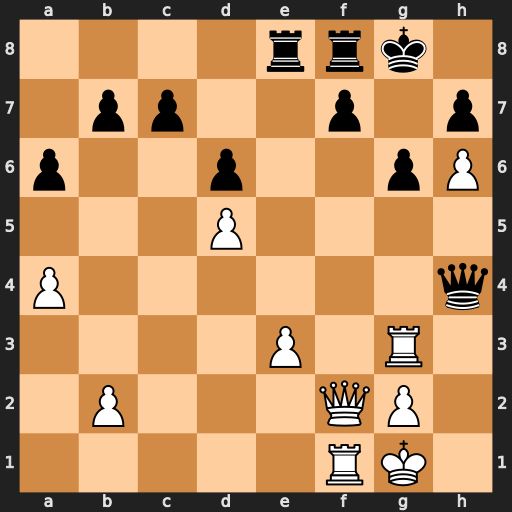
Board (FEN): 4rrk1/1pp2p1p/p2p2pP/3P4/P6q/4P1R1/1P3QP1/5RK1
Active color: w
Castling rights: -
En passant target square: -
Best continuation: Rxg6+ hxg6 Qxh4